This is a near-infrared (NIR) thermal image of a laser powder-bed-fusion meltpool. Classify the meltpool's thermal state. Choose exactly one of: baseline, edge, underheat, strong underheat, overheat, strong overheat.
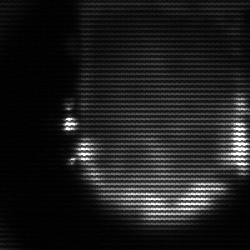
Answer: baseline